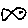
Label: fish